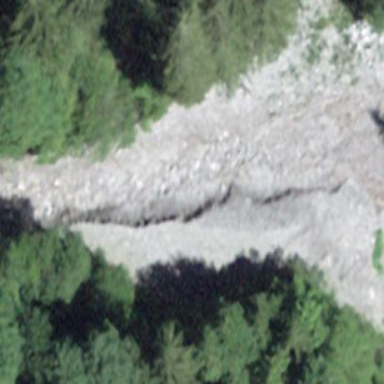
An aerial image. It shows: Natural scree.